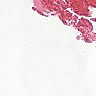
Metastatic tissue present: no